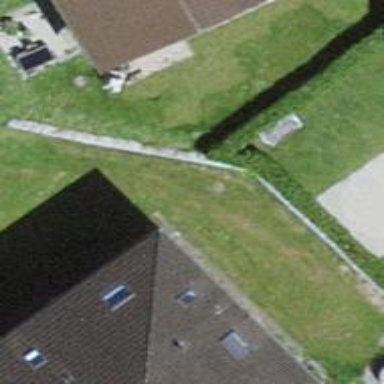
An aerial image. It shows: Hedge barrier.